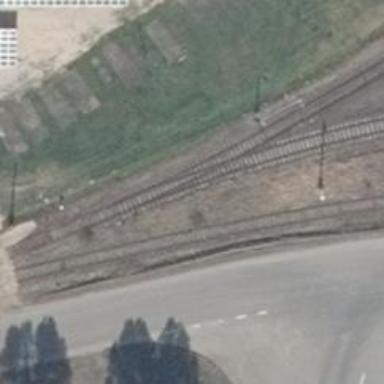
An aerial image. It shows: Railway switch.